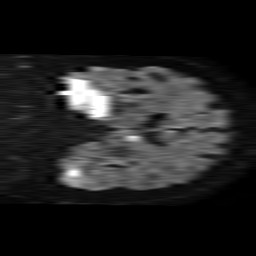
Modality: TRACE
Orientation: coronal
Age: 57
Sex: male
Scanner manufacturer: philips
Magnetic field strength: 1.5 T
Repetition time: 4.6 s
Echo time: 0.09059 s